Question: I am making a single connection to MongoDB via Mongoose in Node.js Express app:
'''
var express = require('express');
var mongoose = require('mongoose');
mongoose.connect('localhost', 'test');
'''
I then define schema, followed by models, and lastly the controller that pulls all users from the database:
'''
app.get('/users', function (req, res) {
return User.find(function (err, users) {
if (!err) {
return res.send(users);
}
});
});
'''
These DB connections open during the application start and they stay open for the duration of the node.js application.
What bothers me is why do I have 5 connections open? As soon as I close the node.js app, all 5 connections are closed.

: For a REST API server is it better to have MongoDB connection always open. Or is it better to manually open/close connections per each user request?
d
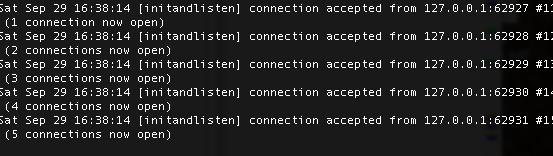
Answer: That's because Mongoose uses a pool of 5 connections (by default) that are shared throughout your application. For best performance, it's best to just leave them open.
You can alter the default behavior via the options parameter to 'mongoose.connect'. For example:
'''
mongoose.connect('localhost', 'test', { server: { poolSize: 3 }}); // Use 3 connections
'''